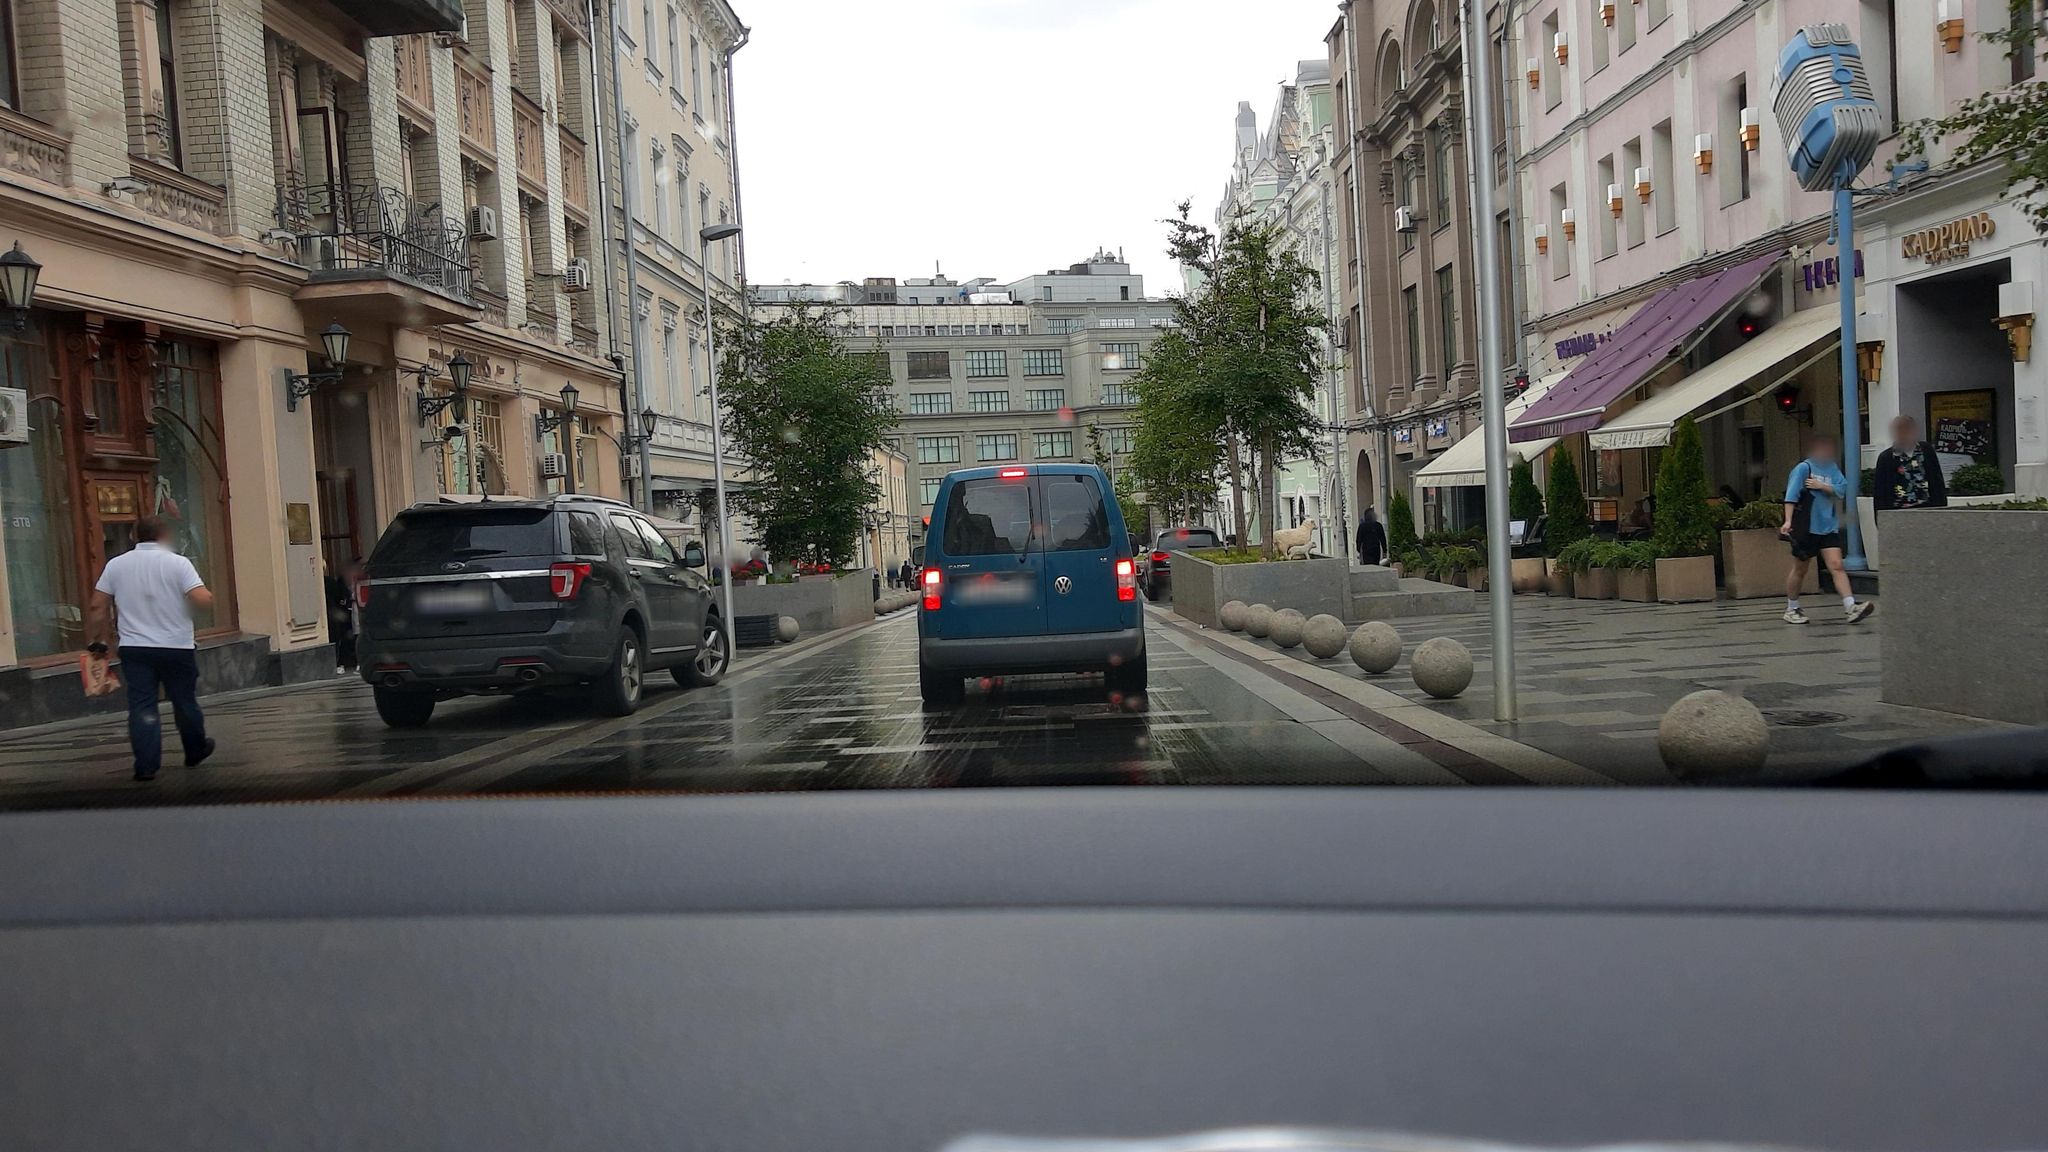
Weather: rainy
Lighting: day
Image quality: good
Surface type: driving surface
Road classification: unclassified
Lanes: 2
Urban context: urban centre
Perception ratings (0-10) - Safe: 2.98, Lively: 8.35, Beautiful: 7.4, Boring: 0.8, Depressing: 3.14, Wealthy: 7.29